Question: I'm trying to create a range input that is a little bit fancy )
I found it difficult to style it so i decided that the best way to do this is to create separate layers for 1) stylized '<div>' and 2) transparent '<input type="range">'
Here is the example:

Stylized '<div' has 'z-index: 2;', '<input type="range">' has 'z-index: 5; opacity: 0;'
But anyway, when i try to drag the thumb of the range, i actually just select text in the fake thumb )
Here is the <URL>
How to solve this?
UPDATE: <URL> is the example in which the problem is solved.
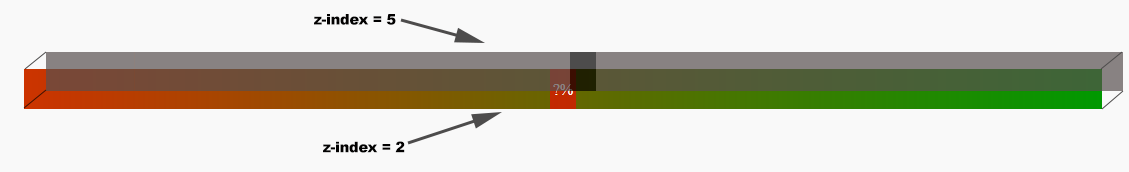
Answer: <URL> only applies to positioned elements.
Just set the '<input>''s 'position' to 'relative':
'''
input {
height: 40px;
float: left;
opacity: 0;
z-index: 5;
position: relative;
}
'''
'''
$.each($('input'), function() {
var thumb = $(this).next(),
target = thumb.find('span'),
change = function() {
target.html(this.value);
thumb.css('left', 'calc(' + this.value + '% - 26px*' + (this.value / 100));
};
$(this).on('input change', function() {
thumb.css("background-color", "");
change(), $(this).off('input change', arguments.callee).on('input change', change);
});
});
'''
'''
input {
height: 40px;
float: left;
opacity: 0;
z-index: 5;
position: relative;
}
div.thumb {
background-color: rgba(0, 102, 153, 0.75);
height: 40px;
box-sizing: border-box;
position: absolute;
text-align: center;
padding-top: 10px;
width: 26px;
z-index: 2;
}
div.range {
left: 50%;
position: absolute;
top: 50%;
transform: translate(-50%, -50%);
width: 75%;
color: white;
height: 40px;
overflow: hidden;
cursor: pointer;
background: #cc3300;
/* Old browsers */
/* IE9 SVG, needs conditional override of 'filter' to 'none' */
background: url(data:image/svg+xml;base64,PD94bWwgdmVyc2lvbj0iMS4wIiA/Pgo8c3ZnIHhtbG5zPSJodHRwOi8vd3d3LnczLm9yZy8yMDAwL3N2ZyIgd2lkdGg9IjEwMCUiIGhlaWdodD0iMTAwJSIgdmlld0JveD0iMCAwIDEgMSIgcHJlc2VydmVBc3BlY3RSYXRpbz0ibm9uZSI+CiAgPGxpbmVhckdyYWRpZW50IGlkPSJncmFkLXVjZ2ctZ2VuZXJhdGVkIiBncmFkaWVudFVuaXRzPSJ1c2VyU3BhY2VPblVzZSIgeDE9IjAlIiB5MT0iMCUiIHgyPSIxMDAlIiB5Mj0iMCUiPgogICAgPHN0b3Agb2Zmc2V0PSIwJSIgc3RvcC1jb2xvcj0iI2NjMzMwMCIgc3RvcC1vcGFjaXR5PSIxIi8+CiAgICA8c3RvcCBvZmZzZXQ9IjEwMCUiIHN0b3AtY29sb3I9IiMwMDk5MDAiIHN0b3Atb3BhY2l0eT0iMSIvPgogIDwvbGluZWFyR3JhZGllbnQ+CiAgPHJlY3QgeD0iMCIgeT0iMCIgd2lkdGg9IjEiIGhlaWdodD0iMSIgZmlsbD0idXJsKCNncmFkLXVjZ2ctZ2VuZXJhdGVkKSIgLz4KPC9zdmc+);
background: -moz-linear-gradient(left, #cc3300 0%, #009900 100%);
/* FF3.6+ */
background: -webkit-gradient(linear, left top, right top, color-stop(0%, #cc3300), color-stop(100%, #009900));
/* Chrome,Safari4+ */
background: -webkit-linear-gradient(left, #cc3300 0%, #009900 100%);
/* Chrome10+,Safari5.1+ */
background: -o-linear-gradient(left, #cc3300 0%, #009900 100%);
/* Opera 11.10+ */
background: -ms-linear-gradient(left, #cc3300 0%, #009900 100%);
/* IE10+ */
background: linear-gradient(to right, #cc3300 0%, #009900 100%);
/* W3C */
filter: progid:DXImageTransform.Microsoft.gradient(startColorstr='#cc3300', endColorstr='#009900', GradientType=1);
/* IE6-8 */
}
input[type=range] {
-webkit-appearance: none;
width: 100%;
margin: 0.45px 0;
}
input[type=range]:focus {
outline: none;
}
input[type=range]::-webkit-slider-runnable-track {
width: 100%;
height: 40px;
cursor: pointer;
}
input[type=range]::-webkit-slider-thumb {
border: 0px solid #000000;
height: 40px;
width: 26px;
border-radius: 0px;
cursor: pointer;
-webkit-appearance: none;
}
input[type=range]::-moz-range-track {
width: 100%;
height: 40px;
cursor: pointer
}
input[type=range]::-moz-range-thumb {
border: 0px solid #000000;
height: 40px;
width: 26px;
border-radius: 0px;
cursor: pointer;
}
input[type=range]::-ms-track {
width: 100%;
height: 40px;
cursor: pointer;
background: transparent;
border-color: transparent;
color: transparent;
}
input[type=range]::-ms-thumb {
border: 0px solid #000000;
height: 40px;
width: 26px;
border-radius: 0px;
background: #ffffff;
cursor: pointer;
height: 40px;
}
'''
'''
<script src="https://cdnjs.cloudflare.com/ajax/libs/jquery/3.3.1/jquery.min.js"></script>
<div class="range">
<input type="range">
<div class="thumb" style="left: calc(50% - 13px); background-color: rgba(255,0,0,0.6);"><span>?</span>%</div>
</div>
'''